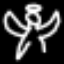
Label: angel